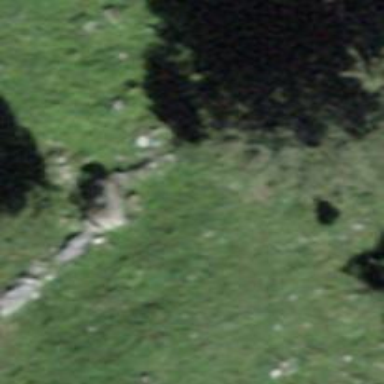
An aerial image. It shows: Wall made of dry stone.